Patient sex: M
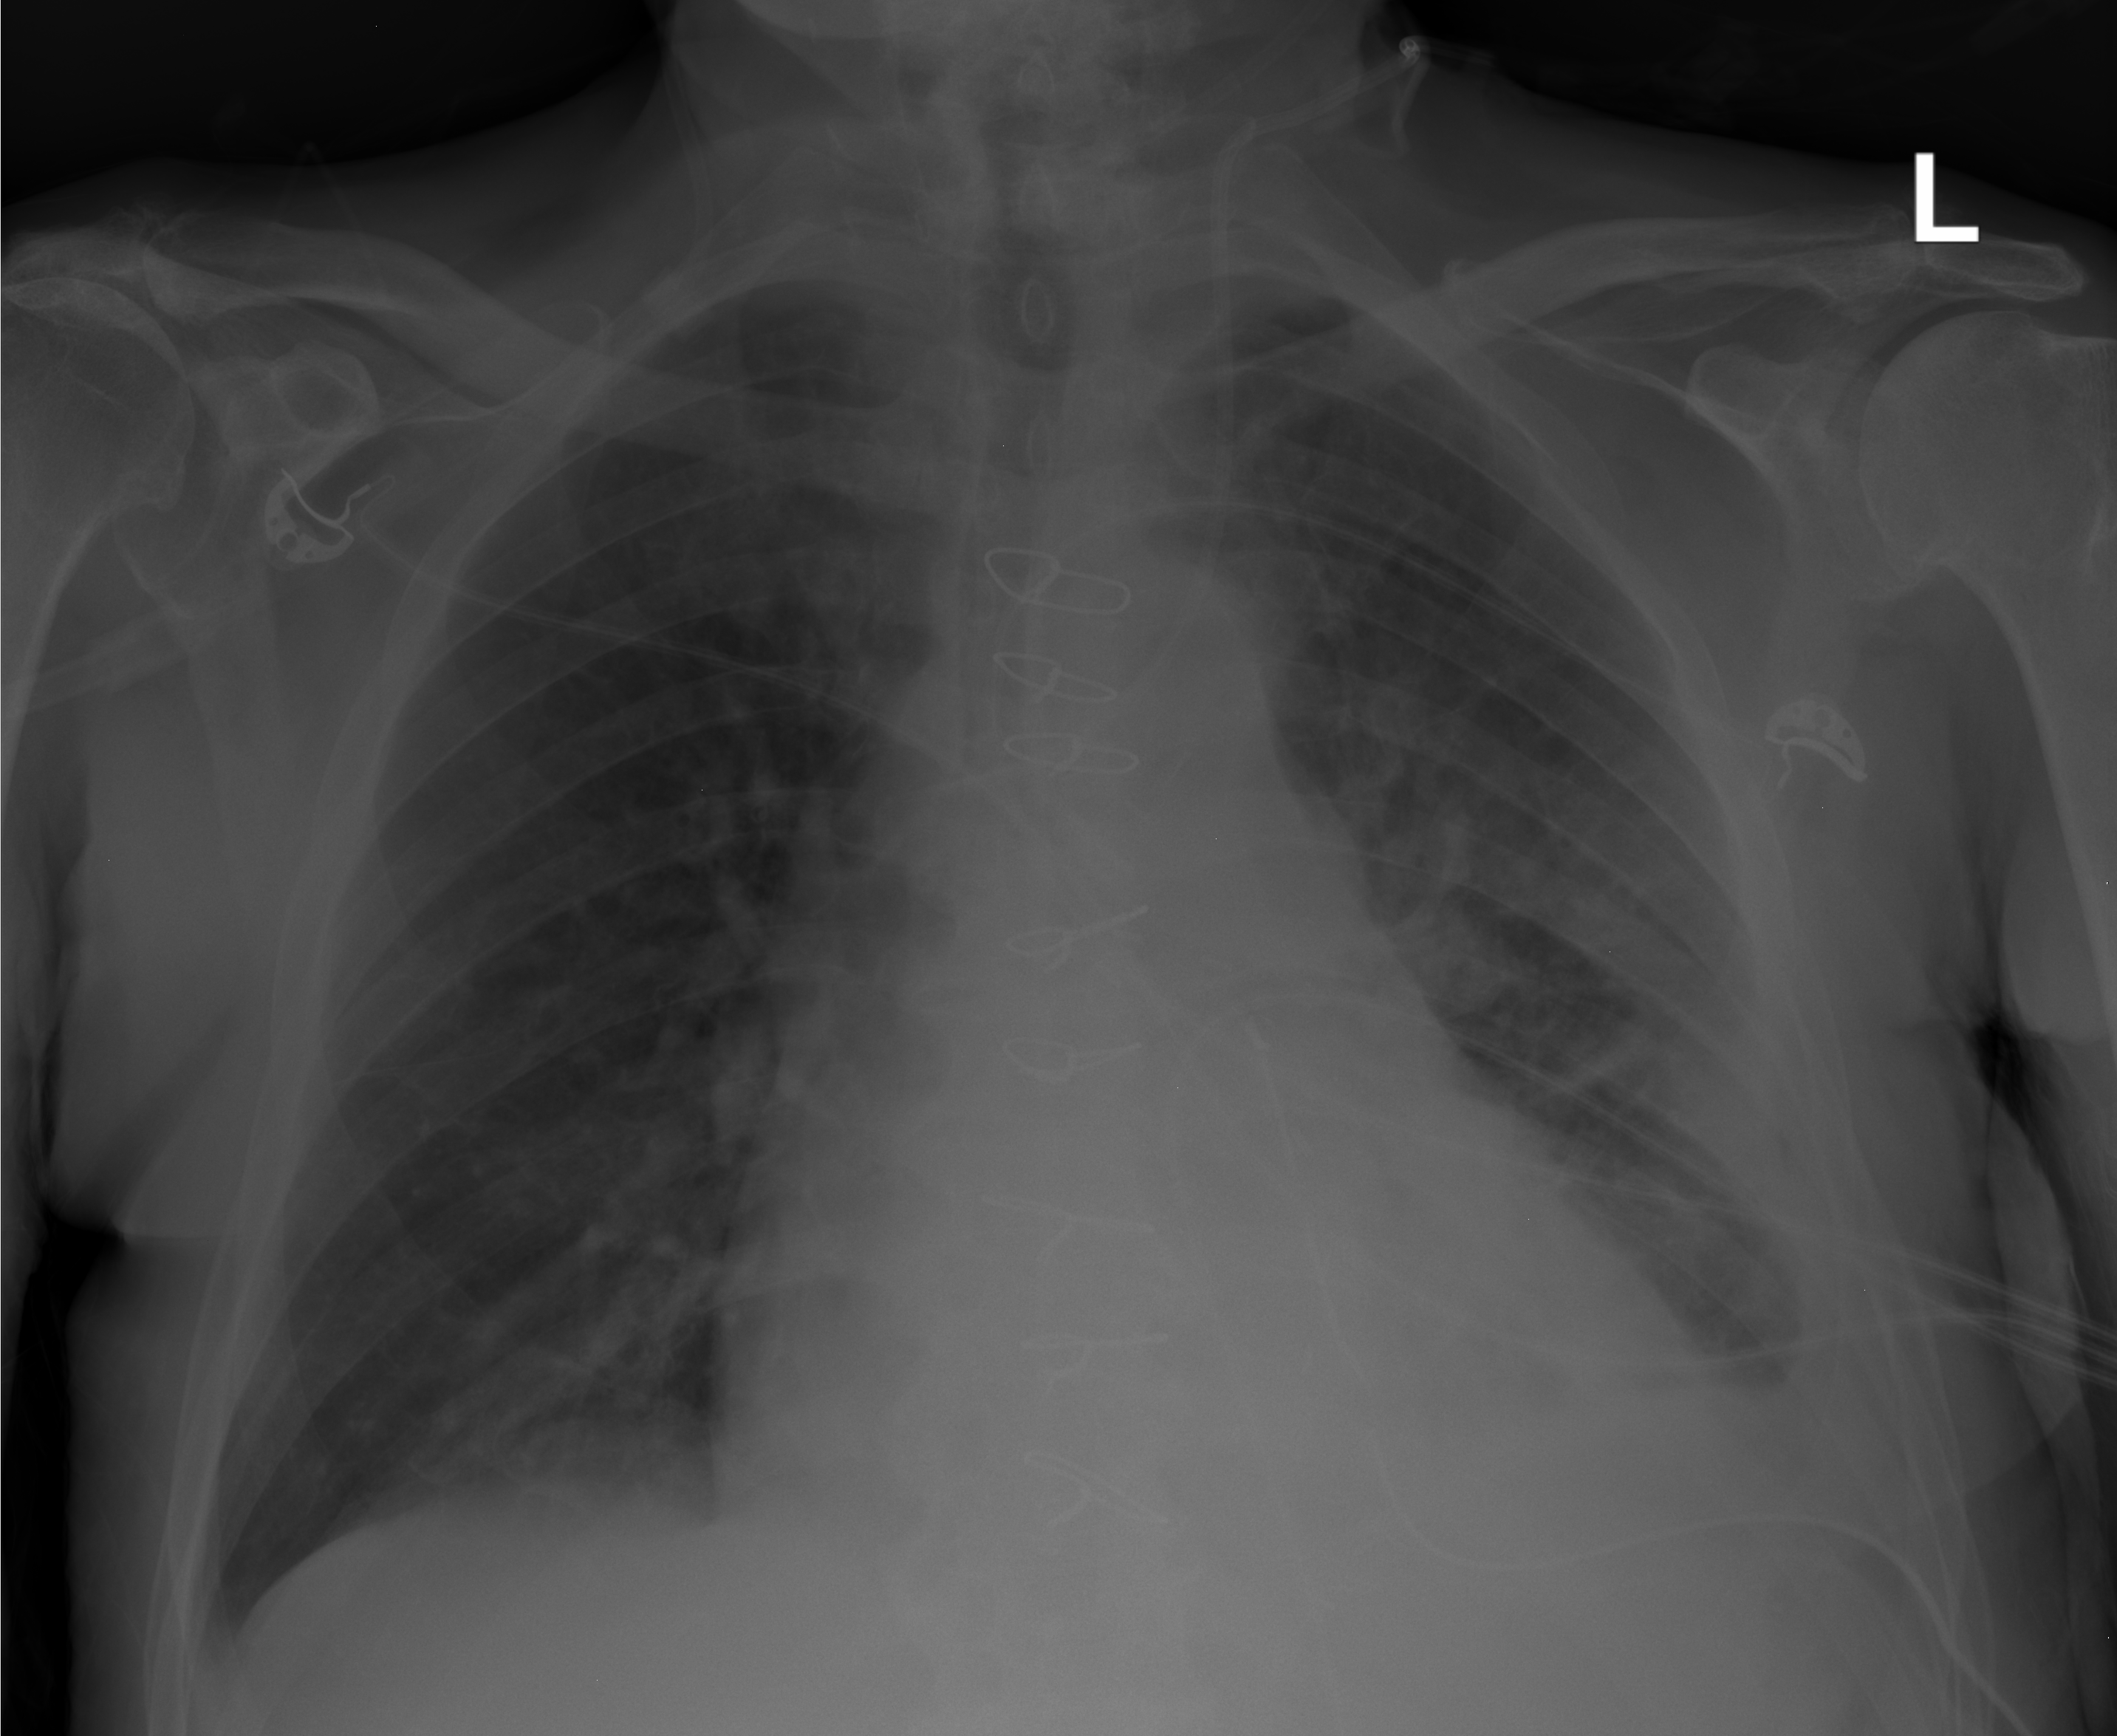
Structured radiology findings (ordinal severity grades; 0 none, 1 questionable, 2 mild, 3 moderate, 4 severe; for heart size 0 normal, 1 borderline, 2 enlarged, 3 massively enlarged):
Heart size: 2
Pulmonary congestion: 2
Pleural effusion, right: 2
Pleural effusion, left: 2
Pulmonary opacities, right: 0
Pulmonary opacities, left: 2
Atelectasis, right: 0
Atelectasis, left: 2